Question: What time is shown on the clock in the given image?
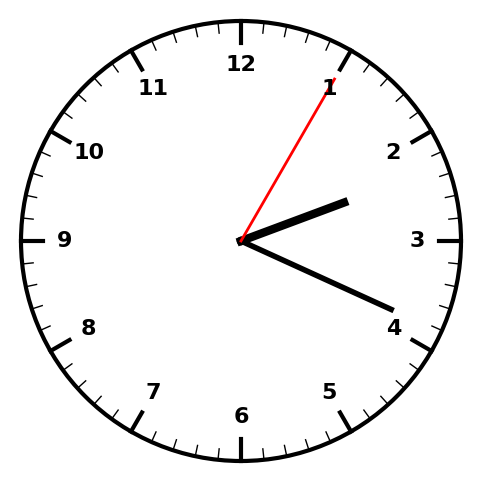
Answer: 02:19:05